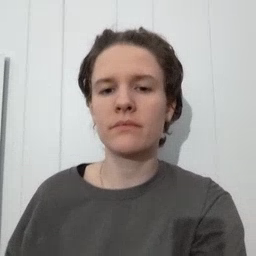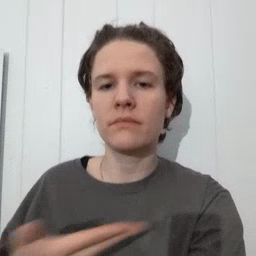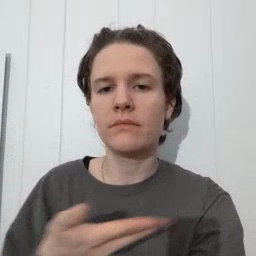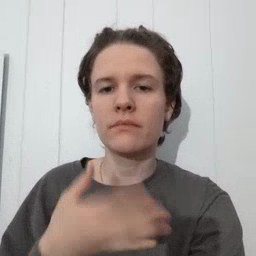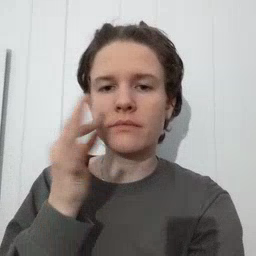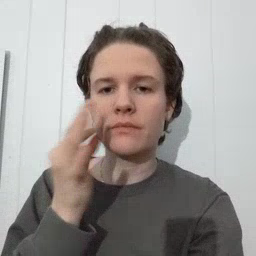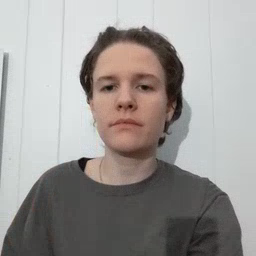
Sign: kitty